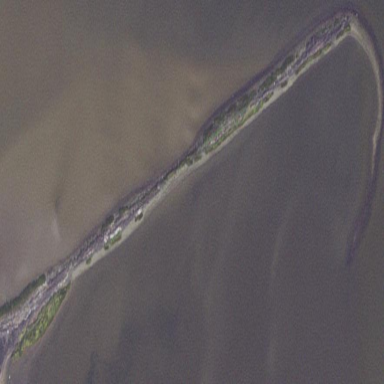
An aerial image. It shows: Breakwater structure.